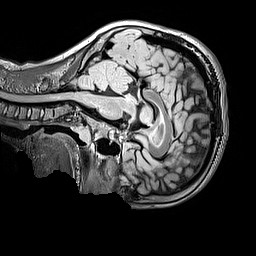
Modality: FLAIR
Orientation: sagittal
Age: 9
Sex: male
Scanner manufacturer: siemens
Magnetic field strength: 3 T
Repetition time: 5 s
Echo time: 0.388 s